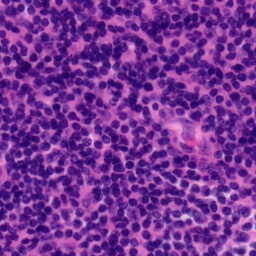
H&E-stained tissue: Tonsil